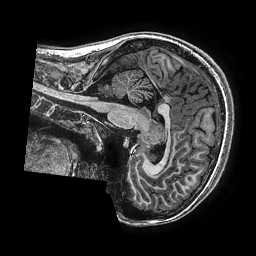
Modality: T1w
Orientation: sagittal
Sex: female
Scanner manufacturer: ge
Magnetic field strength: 3 T
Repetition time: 0.00766 s
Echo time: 0.003476 s